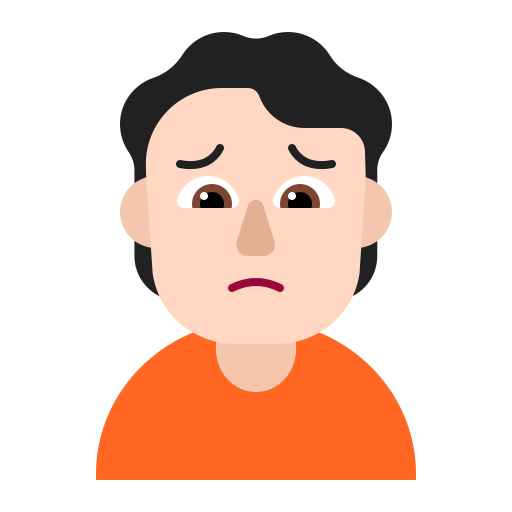
person frowning flat light